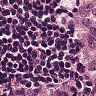
Metastatic tissue present: yes